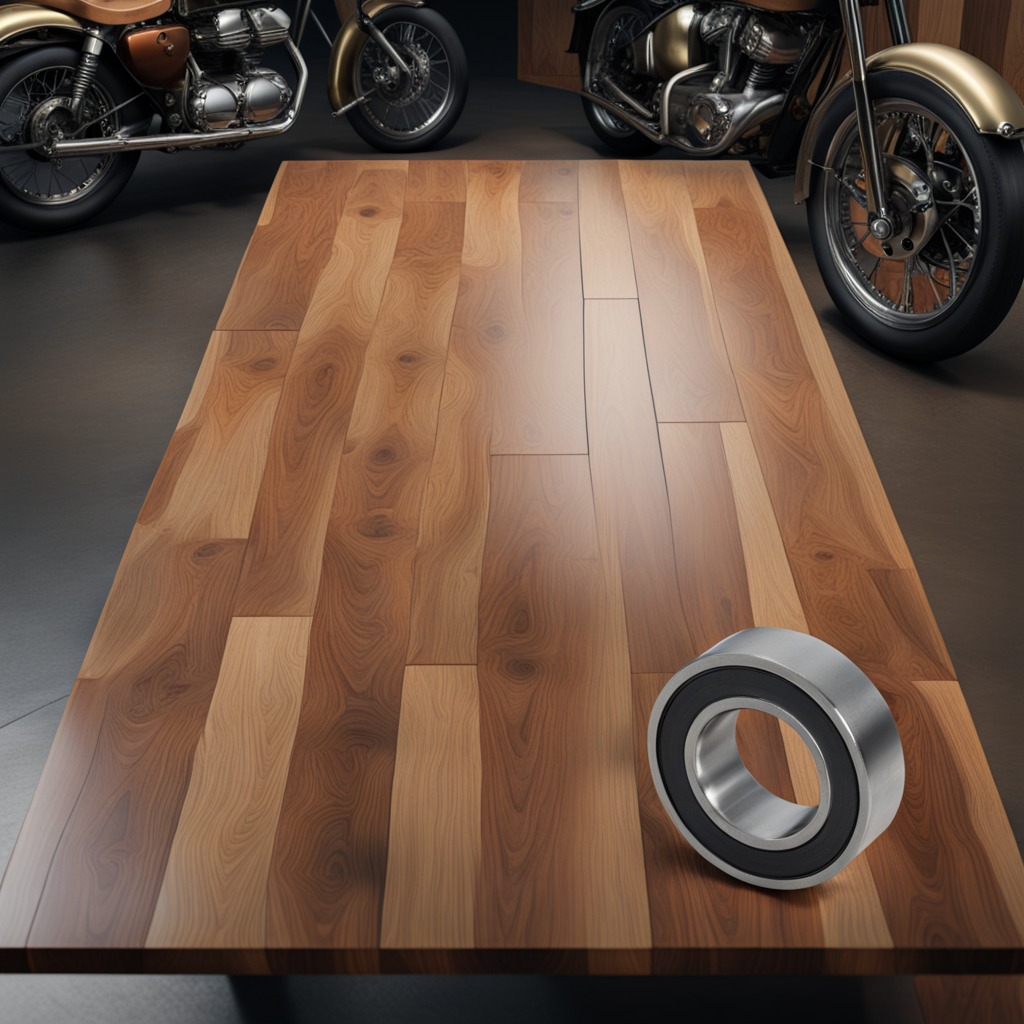
A metal ball bearing is lying on an oil-spilled wooden table in a vintage motorcycle garage.